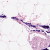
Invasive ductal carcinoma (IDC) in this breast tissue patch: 0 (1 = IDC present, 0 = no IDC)